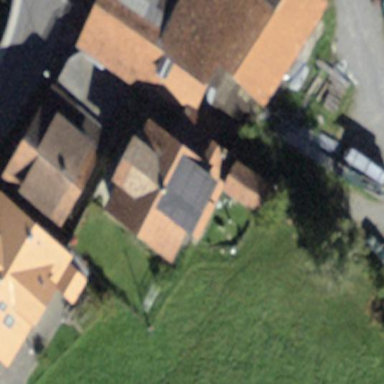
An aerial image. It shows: Farm building.